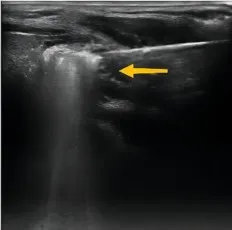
Ablation was finished until the entire nodule was covered with hyperechoic microbubbles (E).
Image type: radiology (ultrasound)